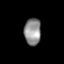
Tissue: prostate
Cell type: Fibroblasts
Senescence score: 0.7017
Nuclear area (px): 440
Mean DAPI intensity: 143.461